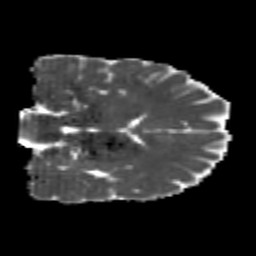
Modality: MD
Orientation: coronal
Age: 23
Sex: male
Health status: healthy
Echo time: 0.074 s